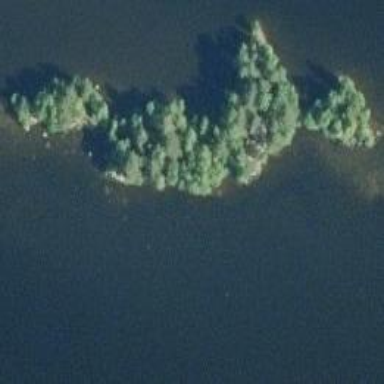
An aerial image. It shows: Islet.